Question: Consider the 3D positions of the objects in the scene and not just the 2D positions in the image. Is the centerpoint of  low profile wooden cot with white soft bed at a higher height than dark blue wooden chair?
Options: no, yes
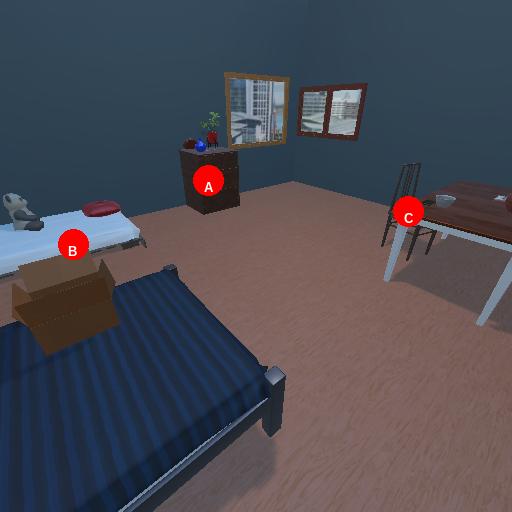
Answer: no